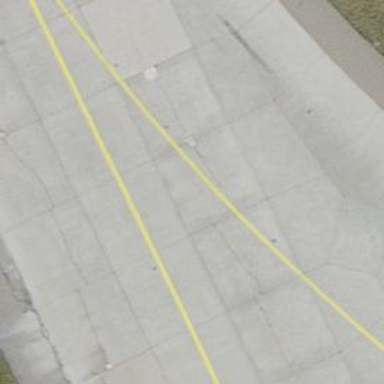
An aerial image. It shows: Image of taxiway at airport.